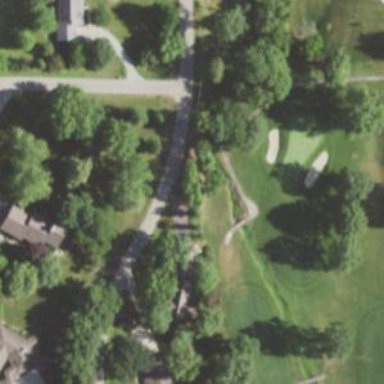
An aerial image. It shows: Path bridge on golf course.